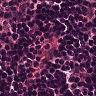
Metastatic tissue present: no